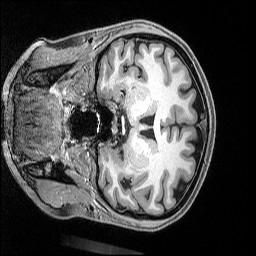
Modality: T1w
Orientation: coronal
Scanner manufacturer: siemens
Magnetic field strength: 3 T
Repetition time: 2.5 s
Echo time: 0.0029 s